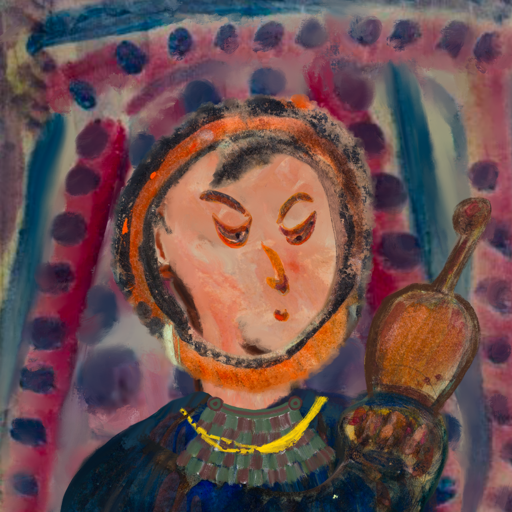
Background: HillGirl, Head And Neck Side: Roy_Bahadur, Face Side: Hypocrite, Bust: Pipe, Hair Side: Childish, Head Accessory: Blank, Second Necklace: After_Raid, Necklace: Irani_1, Baby: Blank